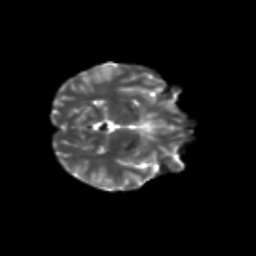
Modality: T2w
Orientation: axial
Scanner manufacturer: siemens
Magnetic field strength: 3 T
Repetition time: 9.2 s
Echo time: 0.084 s